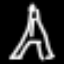
Label: The Eiffel Tower